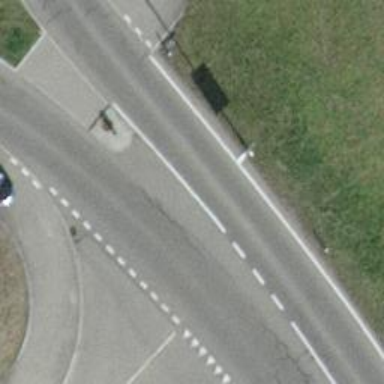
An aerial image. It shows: Asphalt road classified as tertiary.